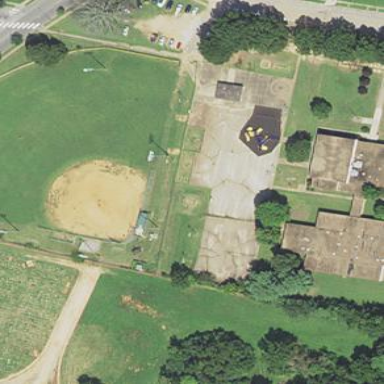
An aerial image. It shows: School.